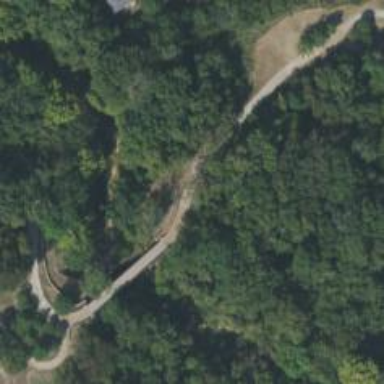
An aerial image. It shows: Path on bridge.